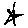
Label: star